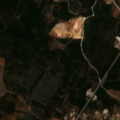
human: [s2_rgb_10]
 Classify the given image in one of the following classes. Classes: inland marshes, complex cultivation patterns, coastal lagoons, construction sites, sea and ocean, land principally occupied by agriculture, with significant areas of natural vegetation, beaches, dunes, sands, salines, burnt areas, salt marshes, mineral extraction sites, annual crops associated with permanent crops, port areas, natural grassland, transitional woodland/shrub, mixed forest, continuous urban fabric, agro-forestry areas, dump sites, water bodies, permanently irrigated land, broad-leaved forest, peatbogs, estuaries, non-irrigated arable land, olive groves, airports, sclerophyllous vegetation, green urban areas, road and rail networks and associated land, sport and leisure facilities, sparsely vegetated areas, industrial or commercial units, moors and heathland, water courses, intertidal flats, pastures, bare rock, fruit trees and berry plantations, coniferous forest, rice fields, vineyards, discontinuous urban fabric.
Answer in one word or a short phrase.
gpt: non-irrigated arable land, complex cultivation patterns, land principally occupied by agriculture, with significant areas of natural vegetation, sclerophyllous vegetation, transitional woodland/shrub